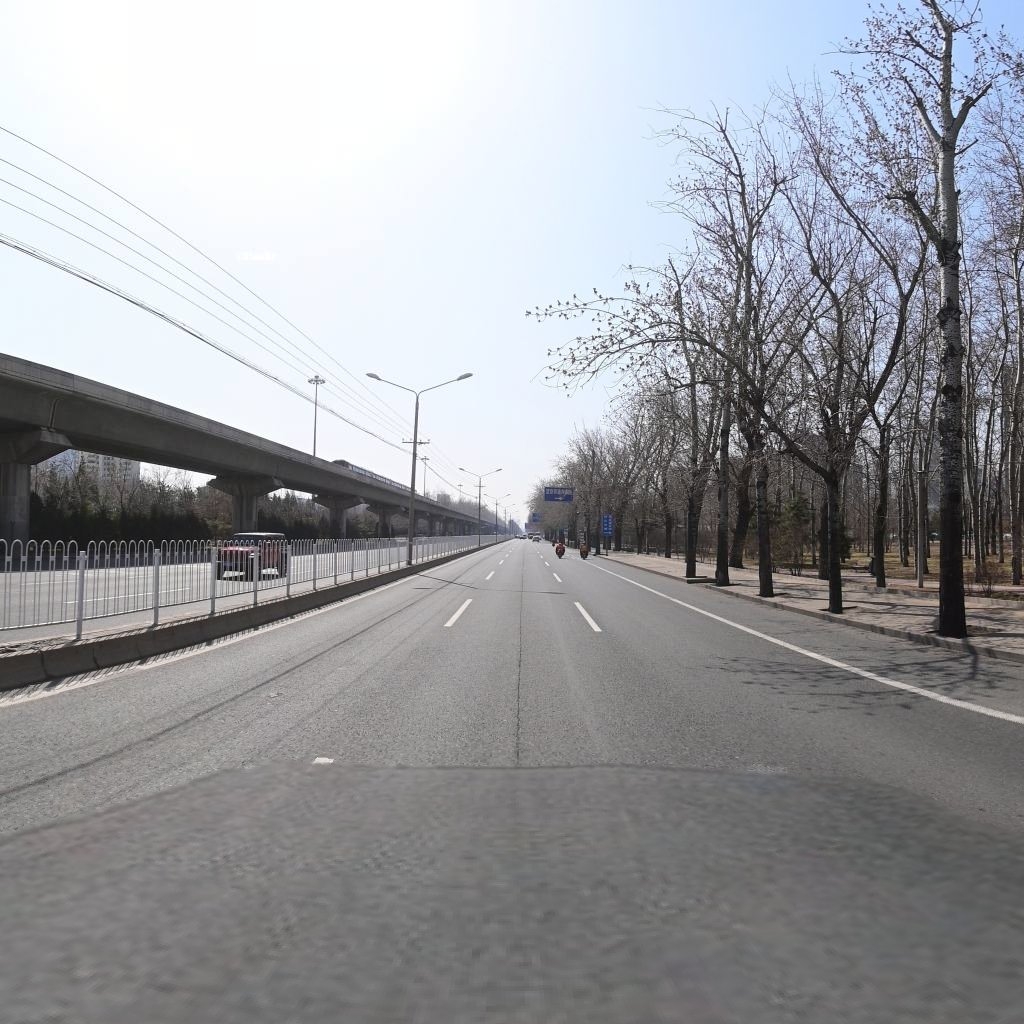
Region: Chaoyang
Road damage annotations: longitudinal crack